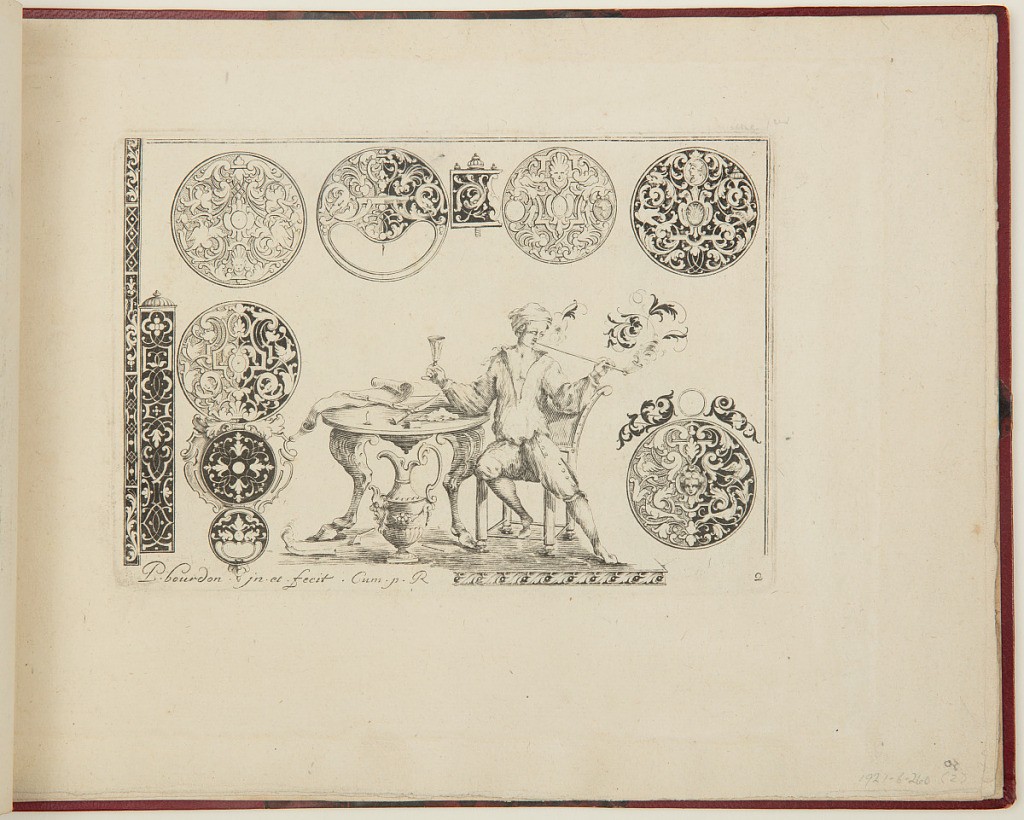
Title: Designs for Ornament and Roundels
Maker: Pierre Bourdon, French, ca. 1656 – 1708 after
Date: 1703
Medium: Etching and engraving on paper
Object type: Print
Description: An ornament print featuring roundels (possibly designs for snuffboxes or watchcases), an etui (container), and bands with grotesque motifs (intertwining scrolling leaves, foliage, human, and animal forms), with mascarons (masks), cartouches, birds, flowers, animals, scrolling leaves, and fleurons. In the center there is a male figure seated at a table, holding a glass and smoking a long pipe. The smoke is in the form of ornamental scrolling leaves. A scroll, knife, and writing utensil on the table, with an ewer on the floor below. The plate is signed and numbered.